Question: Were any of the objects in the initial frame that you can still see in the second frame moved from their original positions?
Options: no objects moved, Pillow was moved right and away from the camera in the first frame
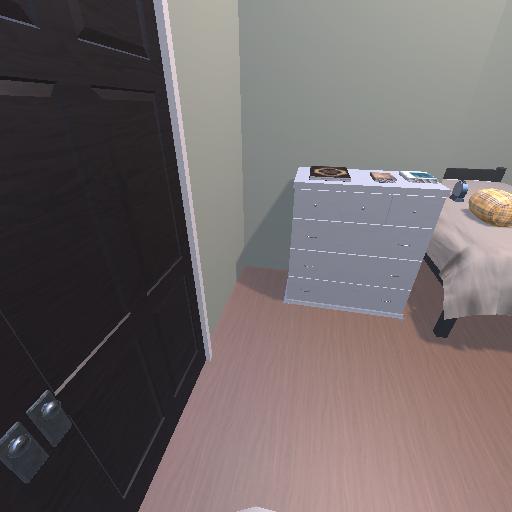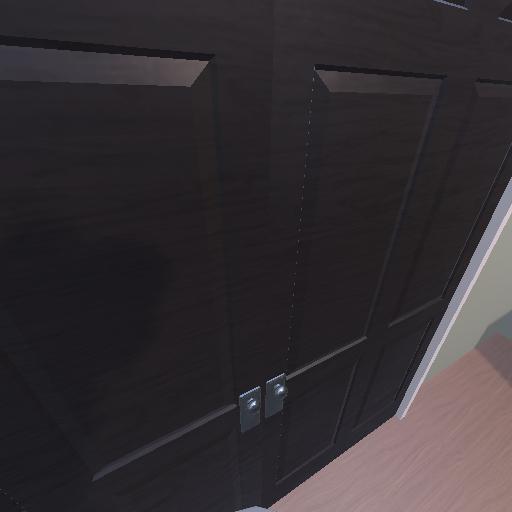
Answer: no objects moved